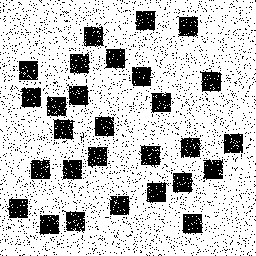
Squares: 28
Triangles: 0
Stars: 0
Total shapes: 28